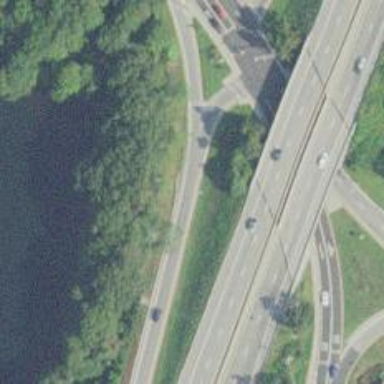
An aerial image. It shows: Expressway trunk link with asphalt surface.